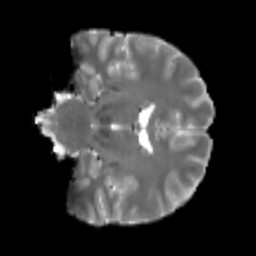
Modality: T2w
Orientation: coronal
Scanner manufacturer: siemens
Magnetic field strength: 3 T
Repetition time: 4 s
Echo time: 0.0594 s